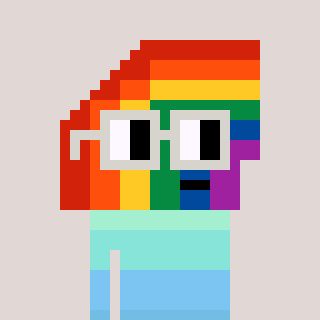
a pixel art character with square light gray glasses, a rainbow-shaped head and a orange-colored body on a warm background